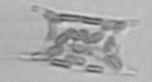
Label: Eucampia